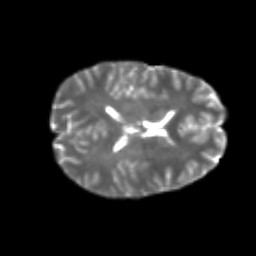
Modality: T2w
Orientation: axial
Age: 24
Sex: female
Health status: healthy
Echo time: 0.074 s